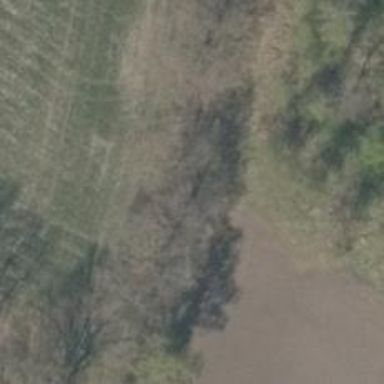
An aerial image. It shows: Row of trees in natural setting.